Interaction volume radius: 5 \u00c5
Interaction volume height: 10 \u00c5
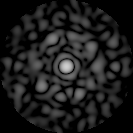
Disorder parameter: 0.8763